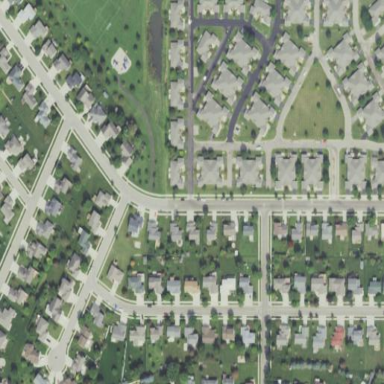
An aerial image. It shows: Residential area designated as neighborhood.